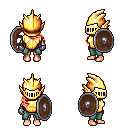
a pixel art fantasy rpg character, female body template, human, light skin, gold chest armor, teal pants, red right-swept hairstyle, gold helm, metal gloves, shield, four views (front, back, left, right), 2x2 character sprite sheet, small pixel art, hard edges, no anti-aliasing